Interaction volume radius: 5 \u00c5
Interaction volume height: 15 \u00c5
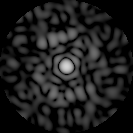
Disorder parameter: 0.8327